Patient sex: M
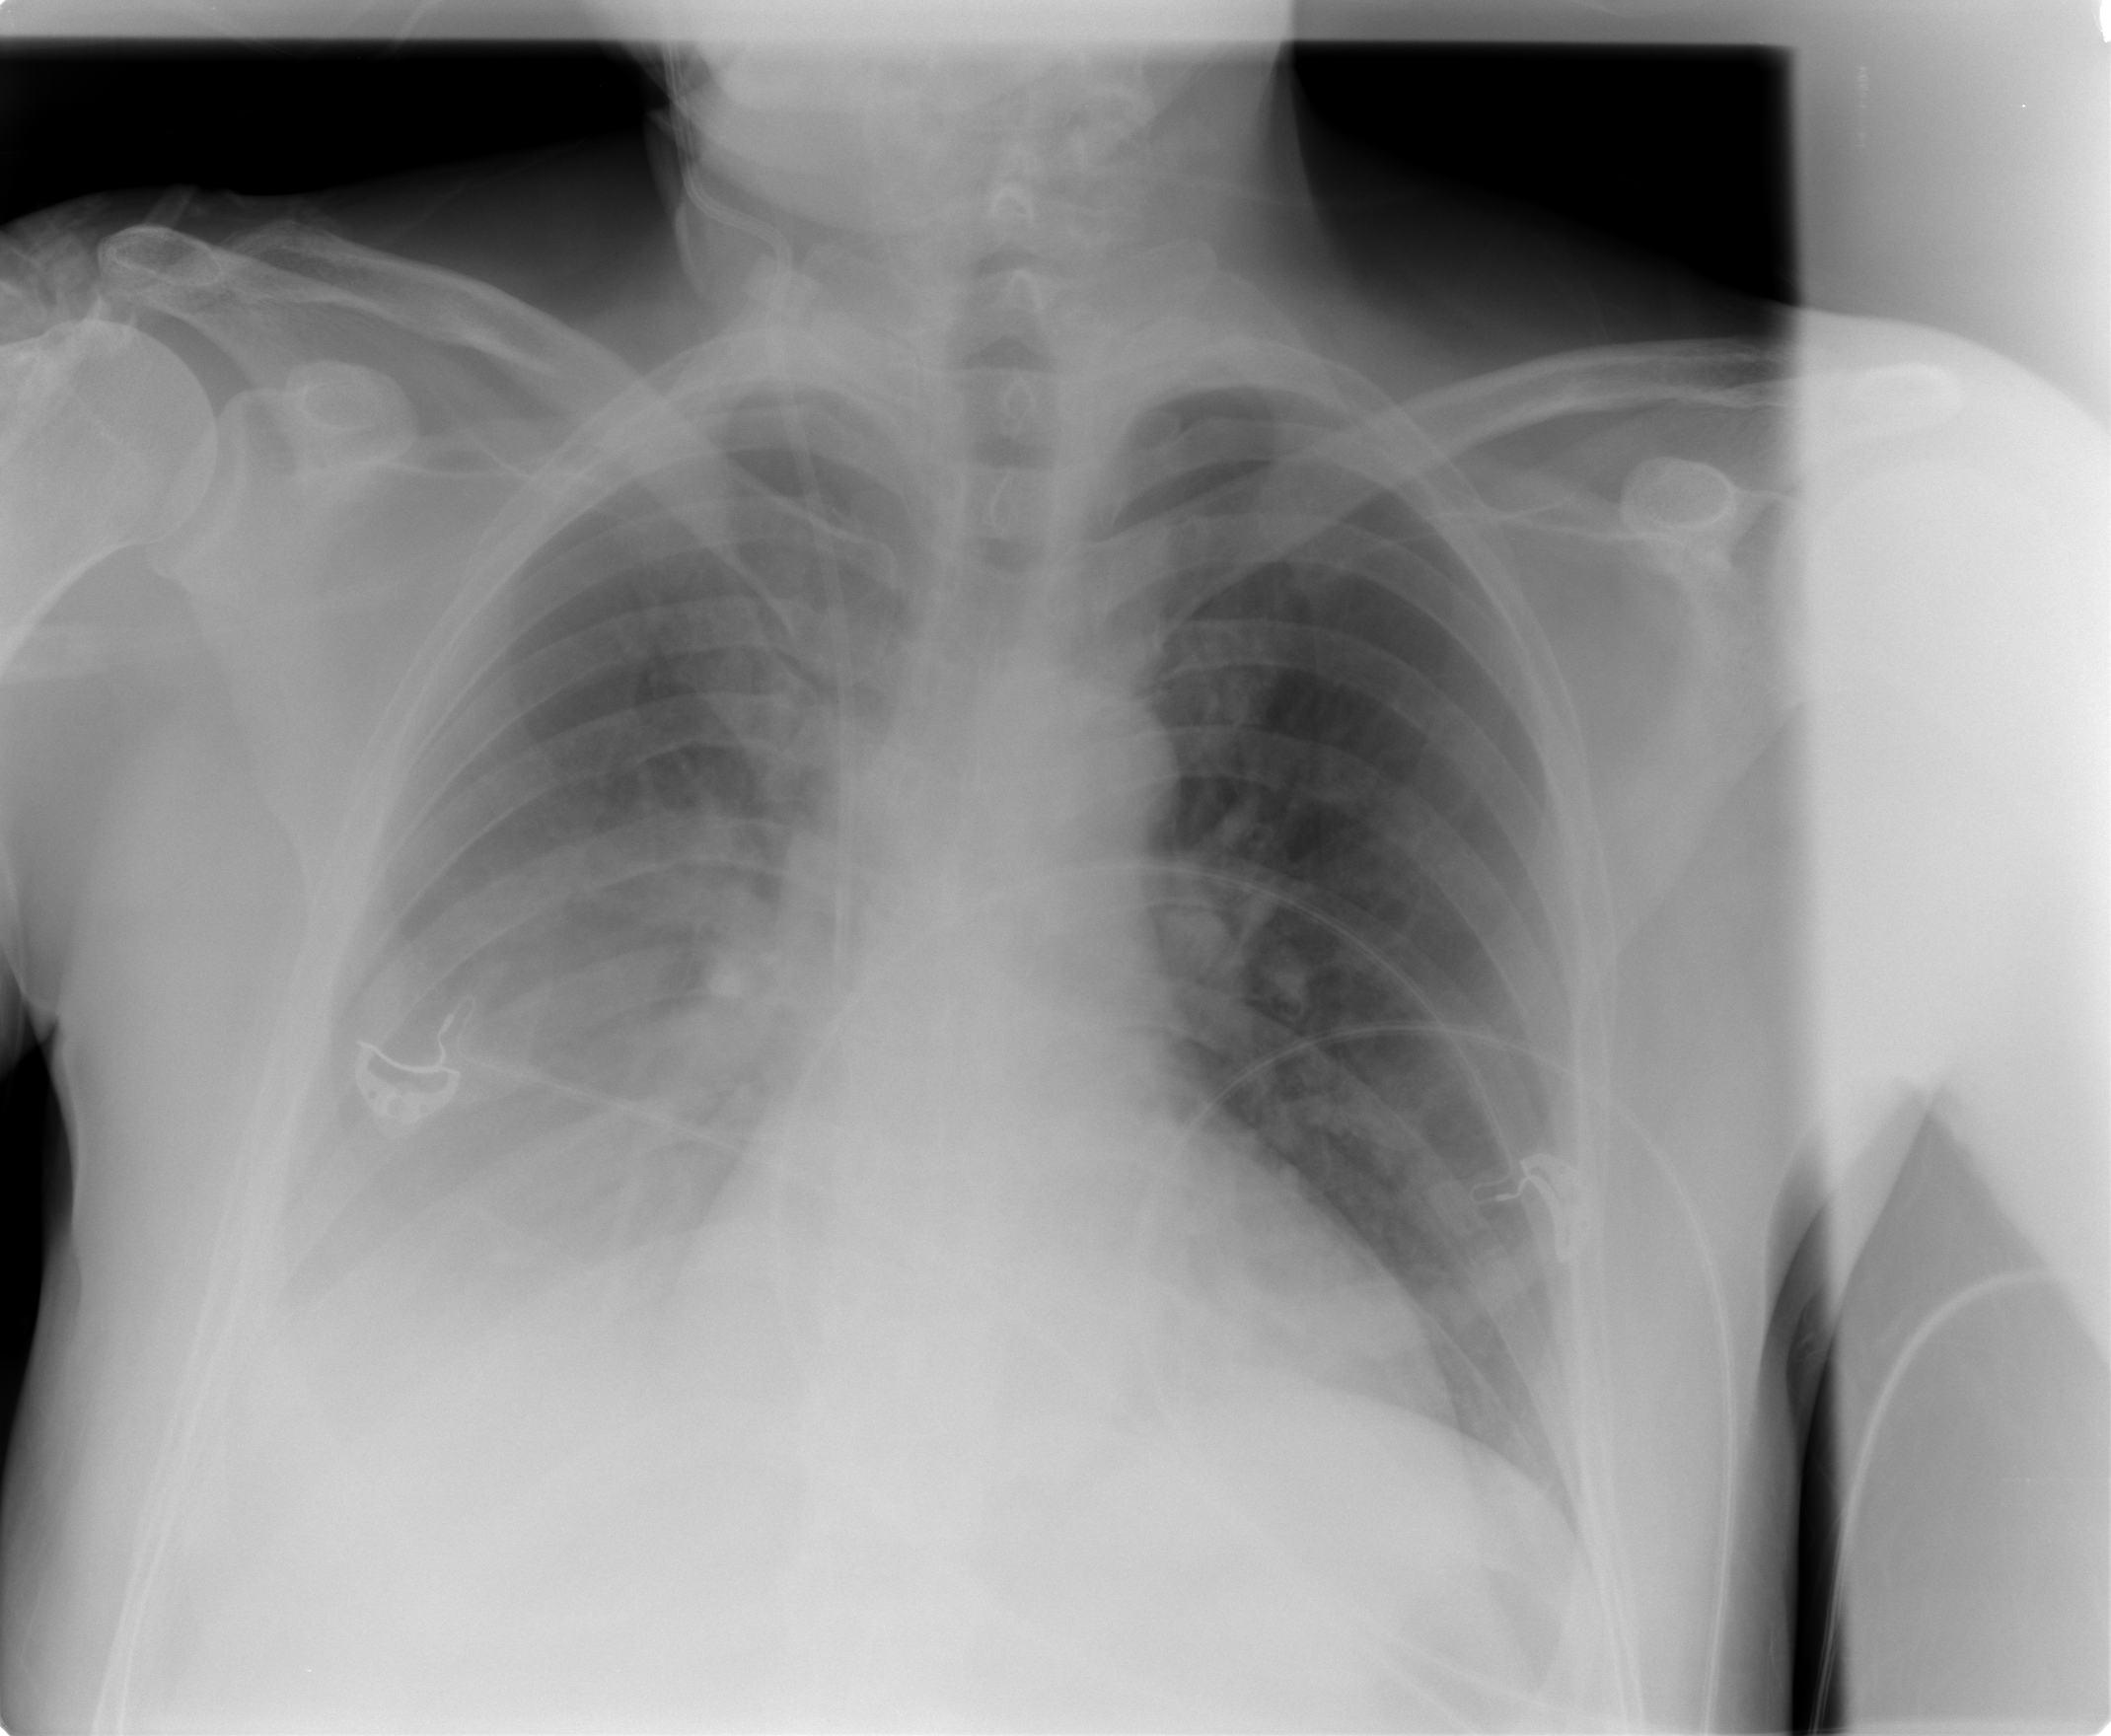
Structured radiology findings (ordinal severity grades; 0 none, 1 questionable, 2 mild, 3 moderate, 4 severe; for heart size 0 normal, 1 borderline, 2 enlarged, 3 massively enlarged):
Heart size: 0
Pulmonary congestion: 1
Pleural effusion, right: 3
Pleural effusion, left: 1
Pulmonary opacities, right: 0
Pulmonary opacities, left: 0
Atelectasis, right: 3
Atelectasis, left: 2